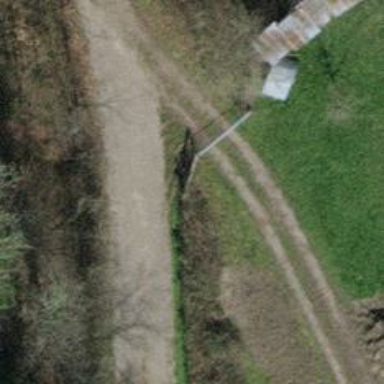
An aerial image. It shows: Gate.